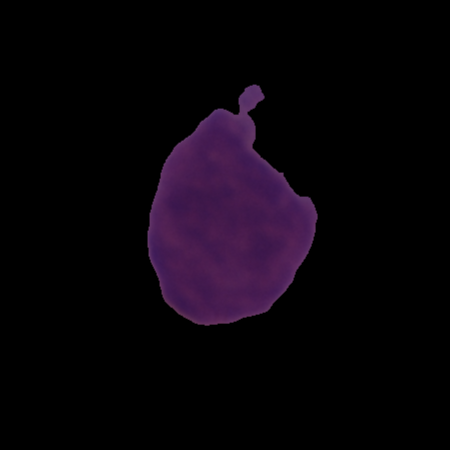
Label: healthy